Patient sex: M
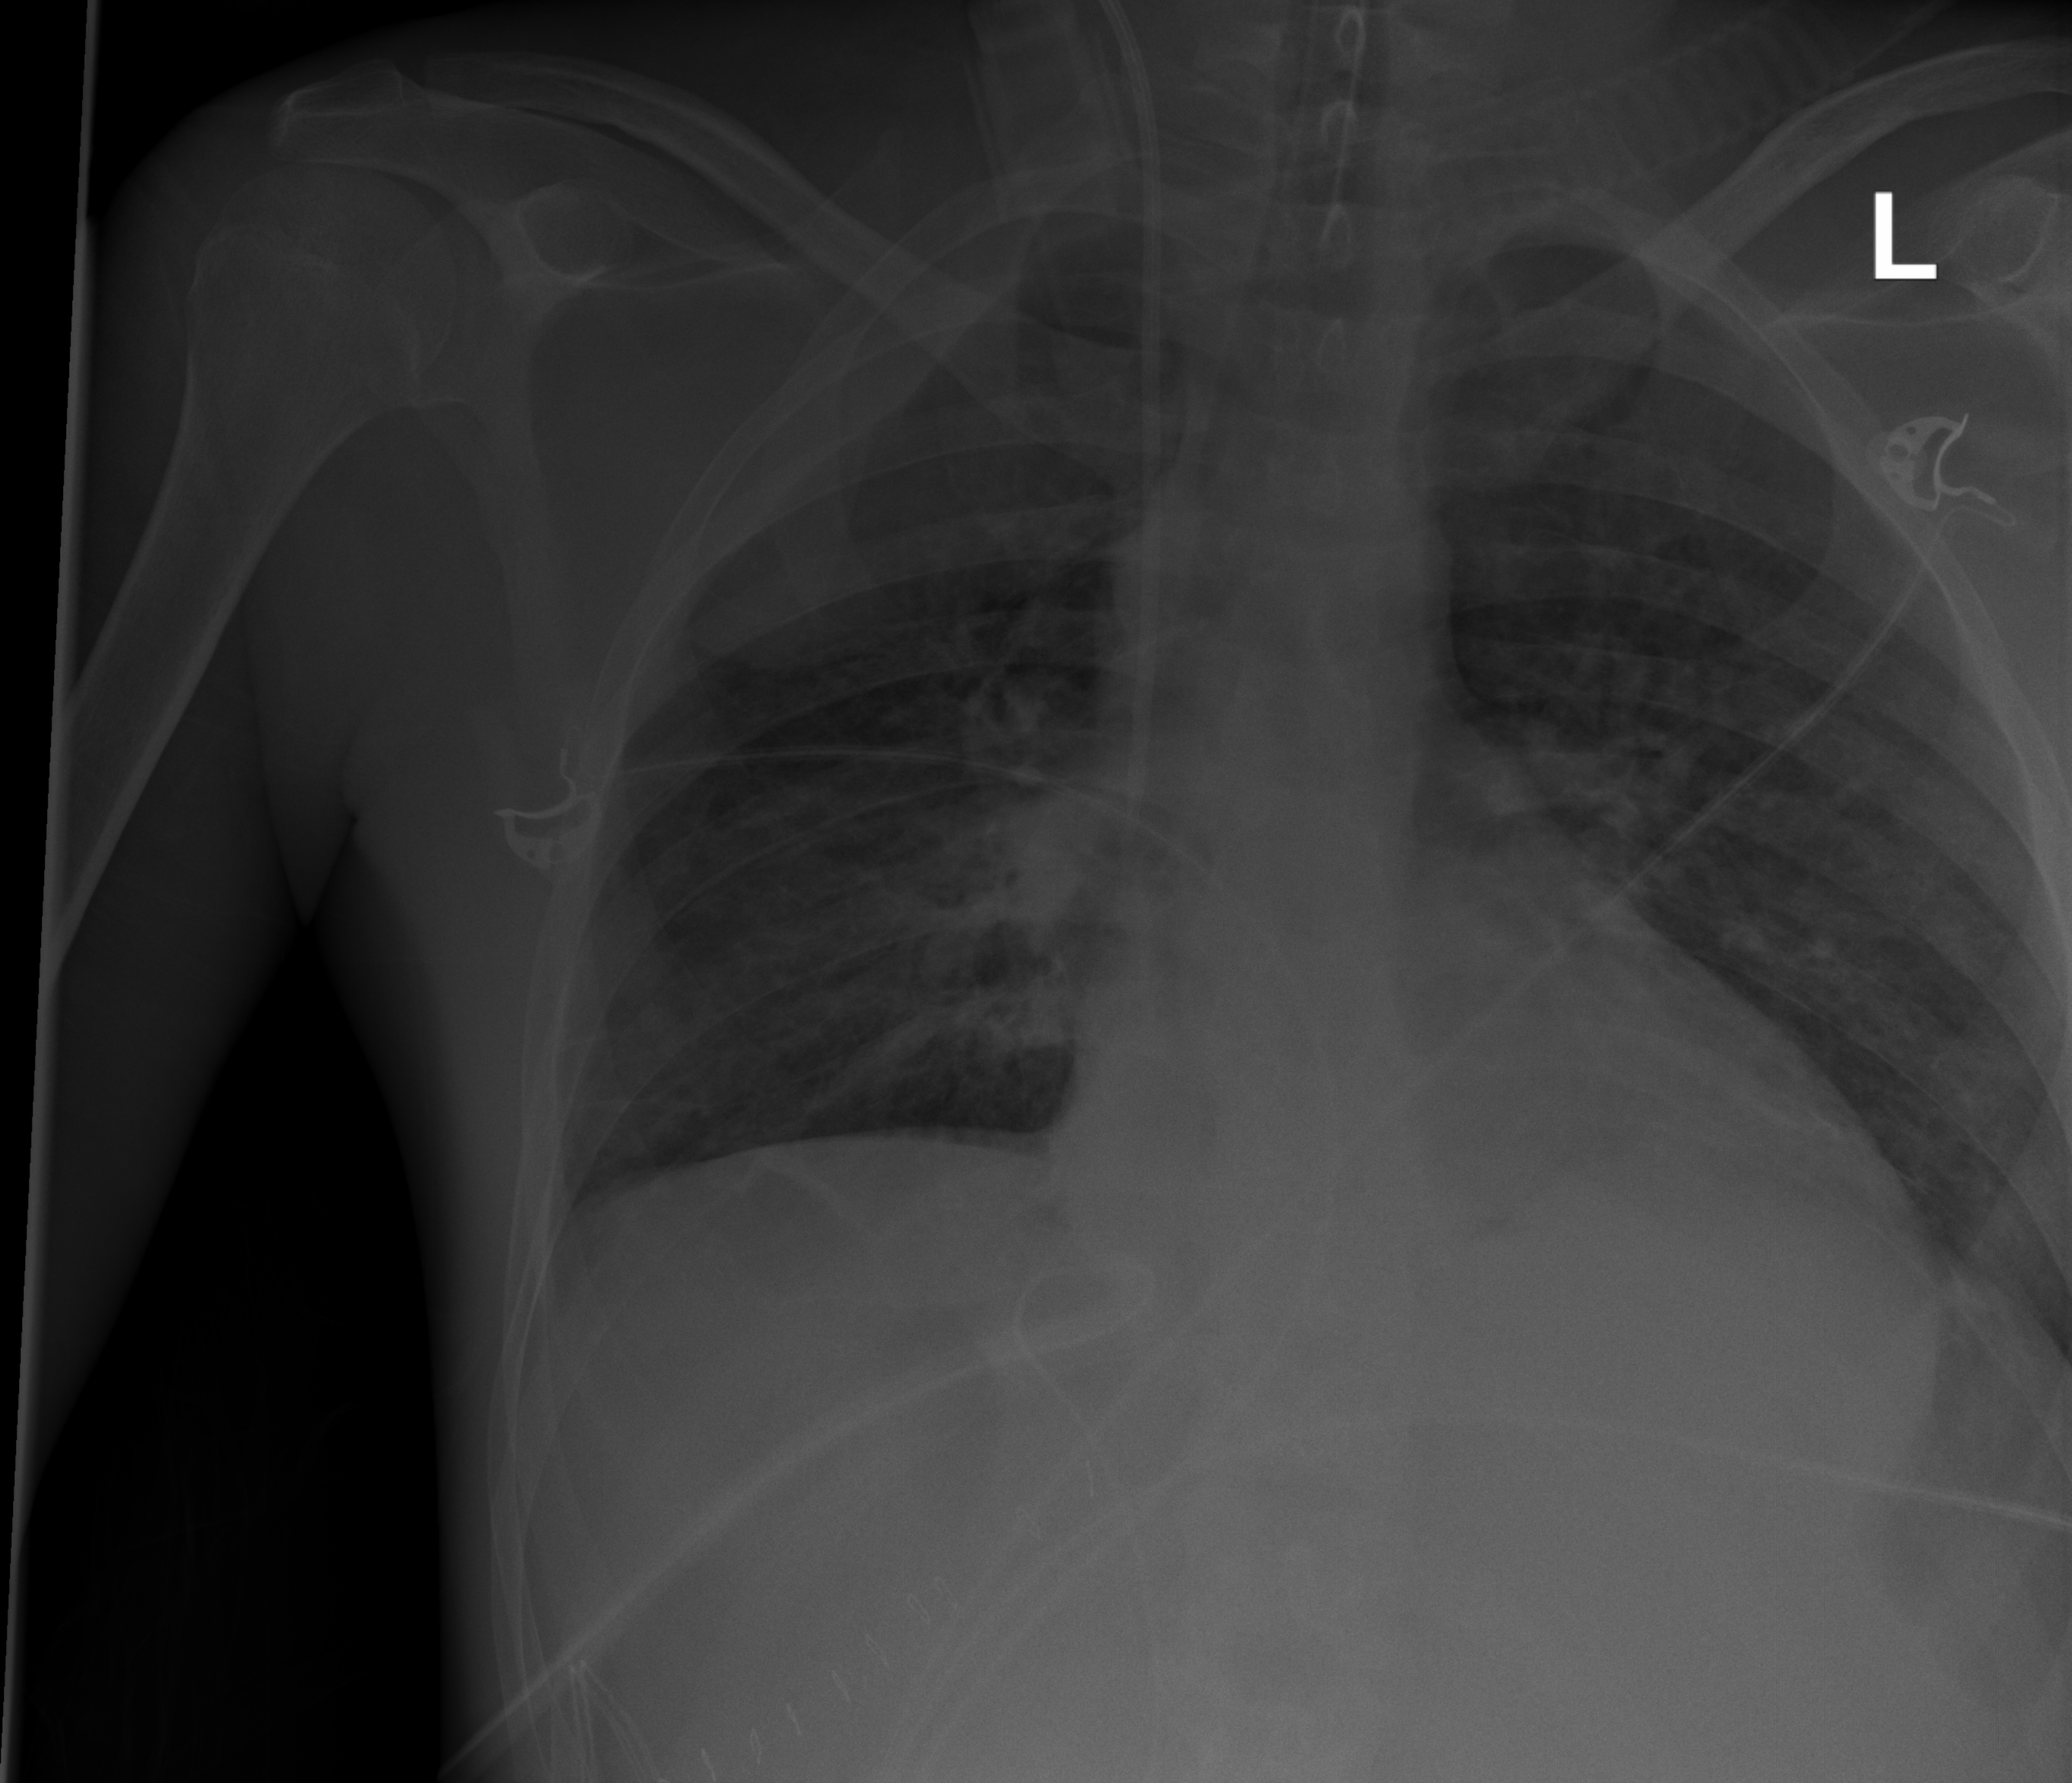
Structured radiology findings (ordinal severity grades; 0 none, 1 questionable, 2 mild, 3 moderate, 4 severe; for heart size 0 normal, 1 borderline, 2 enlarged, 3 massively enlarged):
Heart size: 0
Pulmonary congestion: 0
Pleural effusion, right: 0
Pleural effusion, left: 0
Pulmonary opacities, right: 0
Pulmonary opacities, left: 0
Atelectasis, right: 2
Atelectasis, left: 0